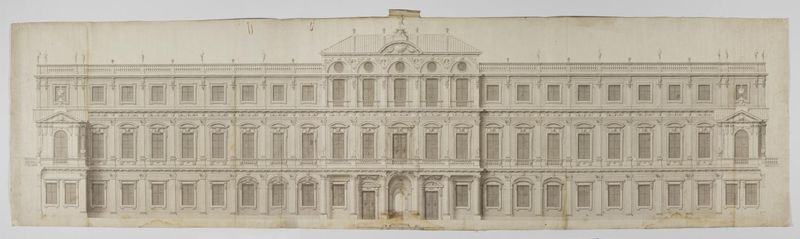
Titel: Jagdschloss in Rastatt
Künstler: Domenico Egidio Rossi
Standort: Karlsruhe
Institution: Staatliche Kunsthalle Karlsruhe
Schlagwörter: flügel, weiß, gelb, ocker, fenster, grau, schwarz, skizze, säule, säulen, tür, zeichnung, dach, gebäude, haus, hund, schloss, beige, architektur, barock, lang, rahmen, figur, drei, blatt, front, renaissance, fensterläden, kamin, kreis, rund, umrandung, vase, relief, ansicht, bogen, fassade, türen, studie, giebel, sprossenfenster, grafik, graphik, vergilbt, bullauge, pilaster, sepia, figuren, vorsprung, symmetrie, tor, bögen, eingang, erker, tusche, berlin, münchen, palast, balustrade, dache, groß, schwarzweiss, stich, quer, entwurf, portal, tore, sims, gesims, risalit, statuen, residenz, ionisch, mansarde, mezzanin, frontansicht, gaube, geschosse, plan, achsen, borde, stockwerke, rennaissance, klassizistisch, hausfassade, aufriss, tympanon, architekturzeichnung, bauzeichnung, dreigeschossig, fensterachsen, mittelrisalit, bauplan, attika, eckrisalit, fensterbögen, segmentgiebel, lisene, fensterfront, fensterbogen, ludwigstraße, monoton, firugen, ohrung, figruen, gebäudeflügel, idiculum, baroc, idikulum, rahmugen, attikafigur